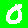
Digit: 0